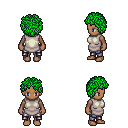
a pixel art fantasy rpg character, female body template, human, dark skin, white tunic, metal pants, green curly afro hairstyle, four views (front, back, left, right), 2x2 character sprite sheet, small pixel art, hard edges, no anti-aliasing